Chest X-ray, PA view. Patient: 57 years old, sex F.
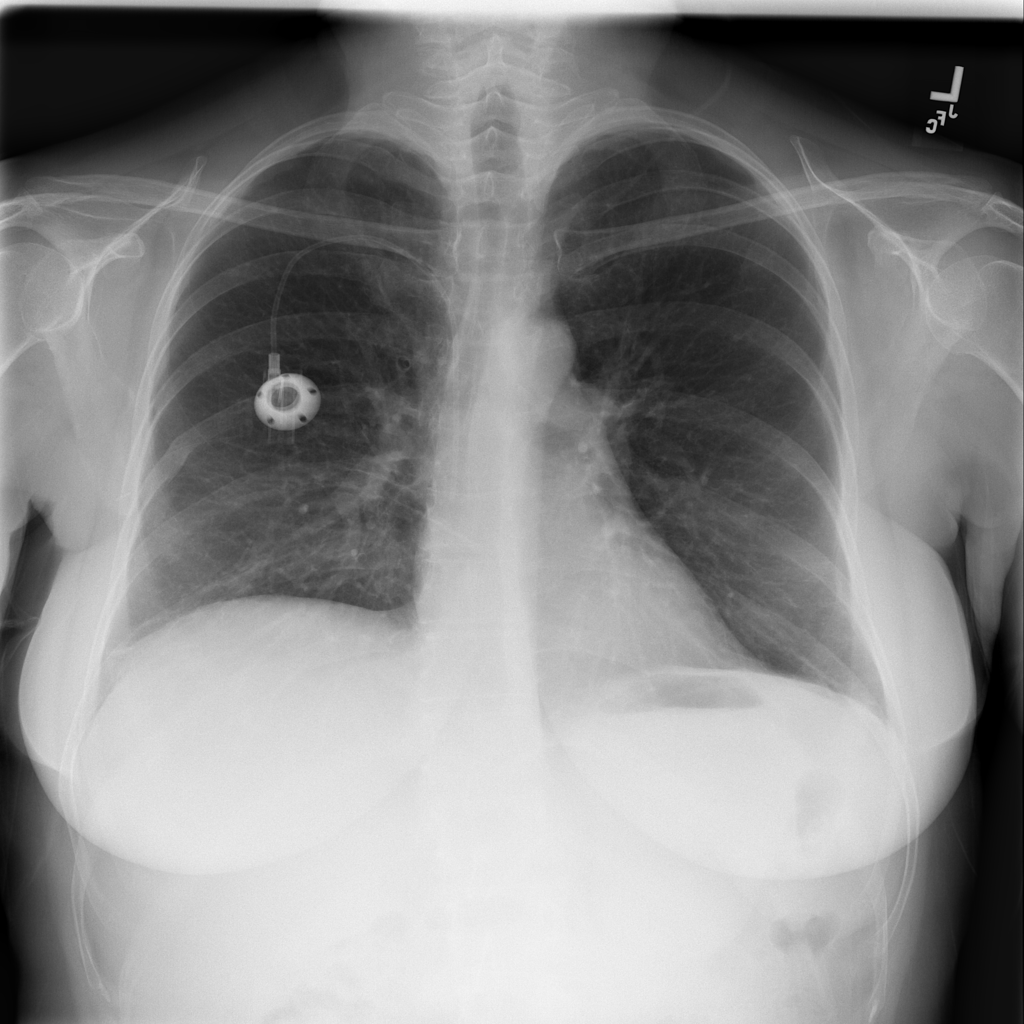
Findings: Atelectasis